Interaction volume radius: 5 \u00c5
Interaction volume height: 10 \u00c5
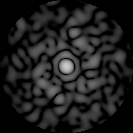
Disorder parameter: 0.761